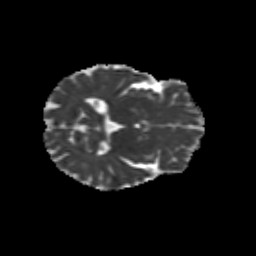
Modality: MD
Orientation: axial
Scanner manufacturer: siemens
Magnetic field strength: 3 T
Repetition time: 9.2 s
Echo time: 0.084 s